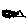
Label: triangle